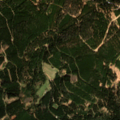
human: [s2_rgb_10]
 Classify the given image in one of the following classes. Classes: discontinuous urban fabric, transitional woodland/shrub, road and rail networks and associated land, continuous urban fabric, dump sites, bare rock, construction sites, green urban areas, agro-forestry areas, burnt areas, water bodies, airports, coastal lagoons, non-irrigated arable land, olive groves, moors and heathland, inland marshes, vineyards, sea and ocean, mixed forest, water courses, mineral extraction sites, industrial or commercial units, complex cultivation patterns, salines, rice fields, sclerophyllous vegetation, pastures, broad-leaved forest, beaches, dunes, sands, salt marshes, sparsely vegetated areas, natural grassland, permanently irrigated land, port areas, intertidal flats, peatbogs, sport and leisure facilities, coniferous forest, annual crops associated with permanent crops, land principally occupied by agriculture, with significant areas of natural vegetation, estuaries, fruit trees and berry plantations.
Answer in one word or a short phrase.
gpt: coniferous forest, mixed forest